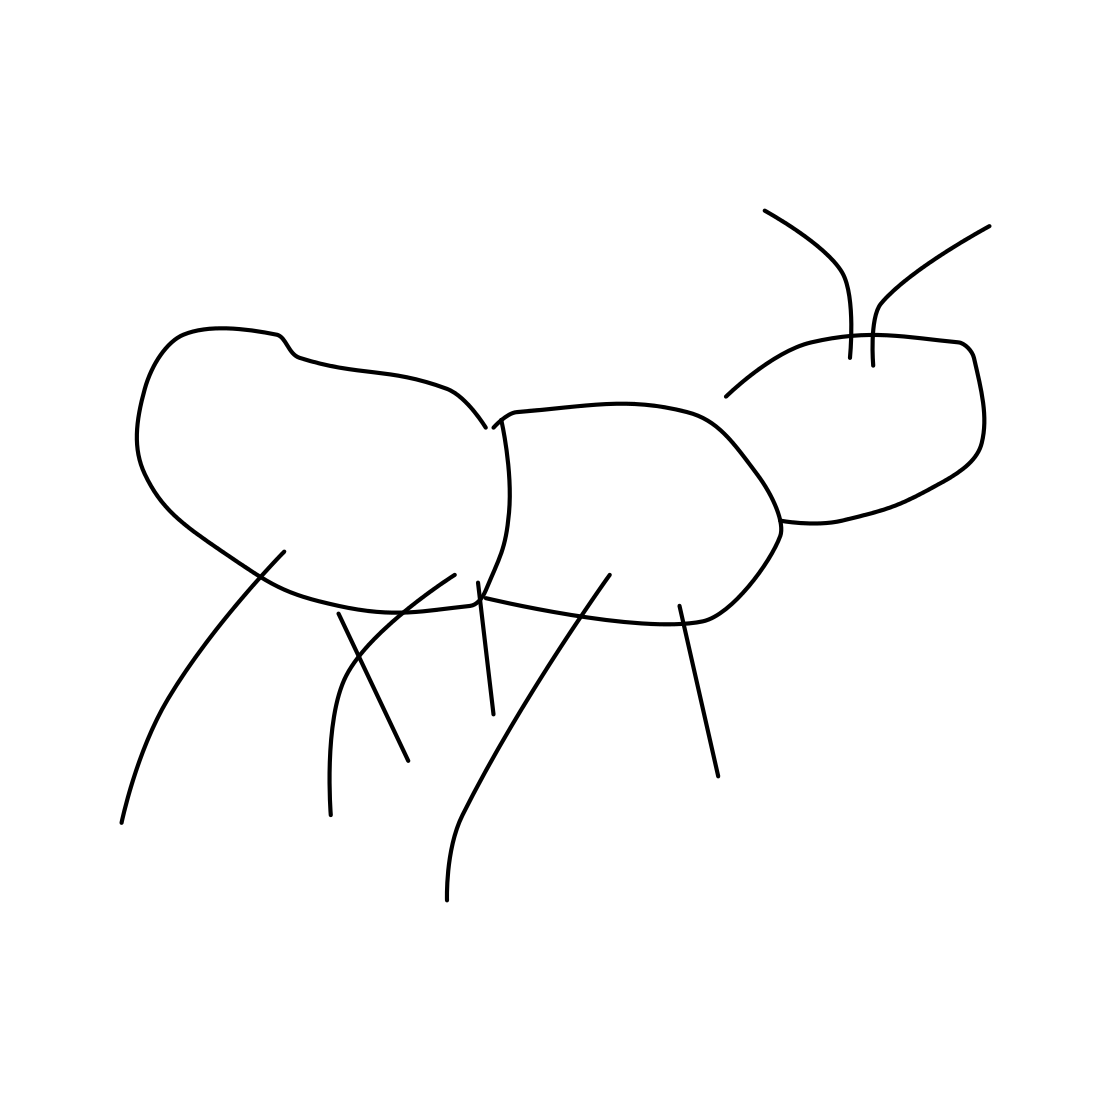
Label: ant